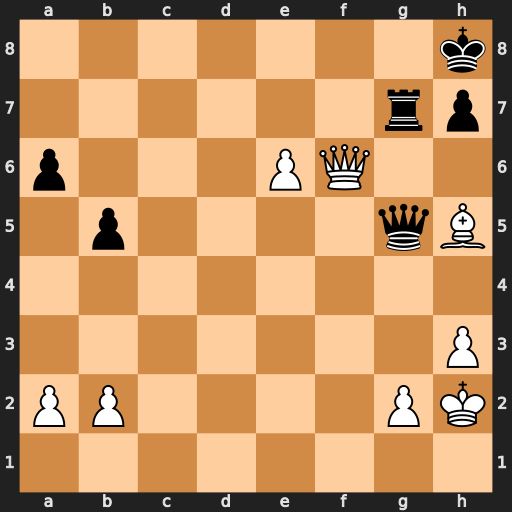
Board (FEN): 7k/6rp/p3PQ2/1p4qB/8/7P/PP4PK/8
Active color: w
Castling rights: -
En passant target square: -
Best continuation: Qxg5 Rxg5 e7